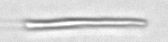
Label: fiber